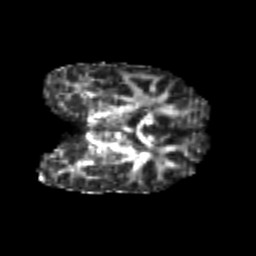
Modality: FA
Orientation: coronal
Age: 20
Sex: male
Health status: healthy
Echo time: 0.074 s